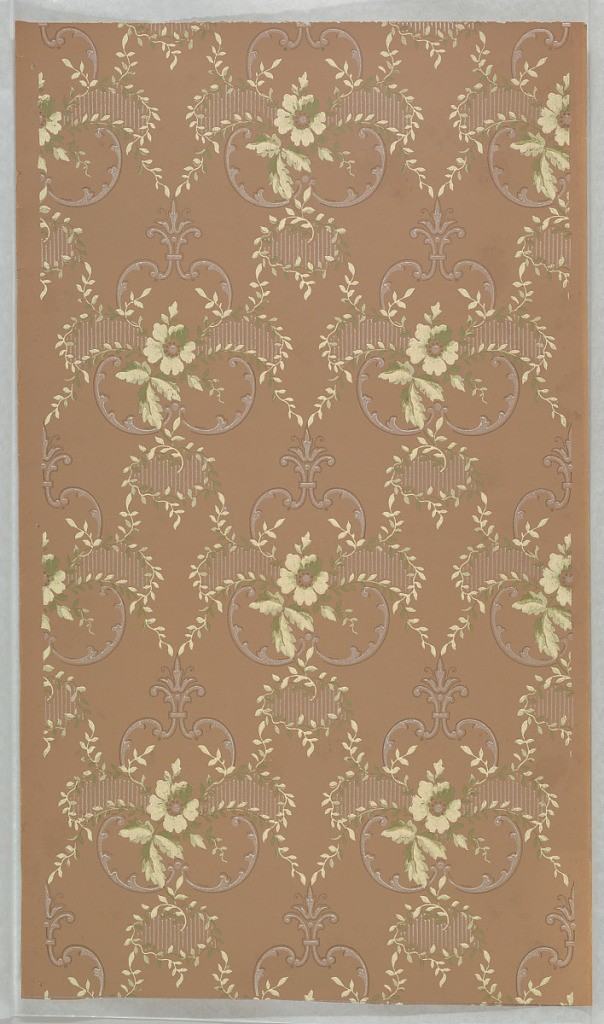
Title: Sidewall
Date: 1905–1915
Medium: Machine-printed paper, liquid mica
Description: Repeating design of a single floral motif, surrounded by foliate scrolls. Motifs are connected by vining foliate sprigs. Printed in green, yellow and off-white on terra cotta/brown ground.